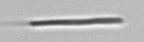
Label: fiber